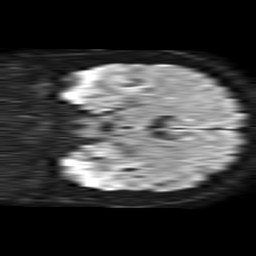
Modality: TRACE
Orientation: coronal
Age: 60
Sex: male
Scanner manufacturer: philips
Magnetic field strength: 1.5 T
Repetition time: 4.6 s
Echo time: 0.08631 s